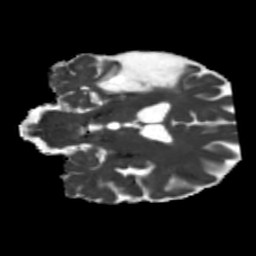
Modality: MD
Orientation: coronal
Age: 66
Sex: male
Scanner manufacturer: siemens
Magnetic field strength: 3 T
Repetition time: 5.25 s
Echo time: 0.08 s